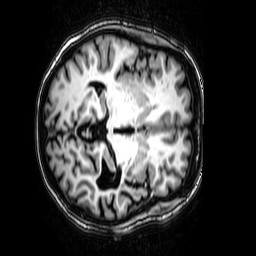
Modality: T1w
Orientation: axial
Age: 47
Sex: female
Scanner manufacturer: philips
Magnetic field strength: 3 T
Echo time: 0.0038 s